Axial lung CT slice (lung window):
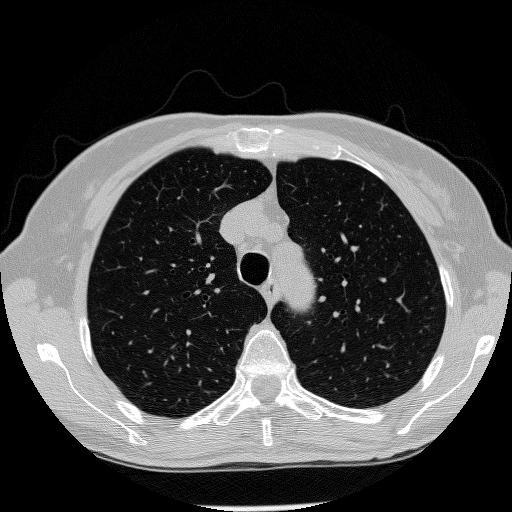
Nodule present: no